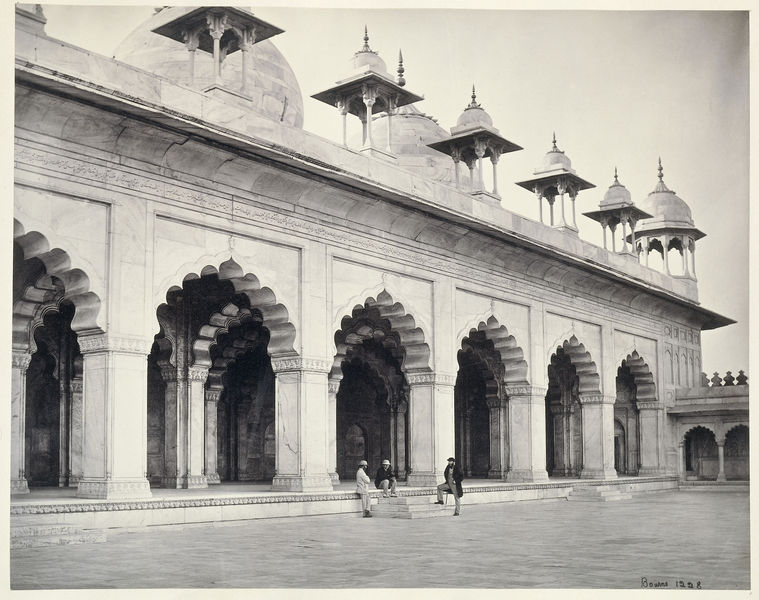
Titel: Gezicht op de Moti Masjid moskee in Agra
Künstler: Samuel Bourne
Standort: Amsterdam
Institution: Rijksmuseum
Schlagwörter: mann, menschen, männer, säule, säulen, gebäude, mütze, stein, mantel, turm, bogen, massiv, hof, platz, rundbogen, kuppel, treppe, verzierung, stufe, stufen, foto, fotografie, bögen, moschee, orient, türmchen, türme, palast, arkaden, fries, tempel, indien, islam, türkei, zinne, bägen, byzanz, mäbber, kuppeldächer, h